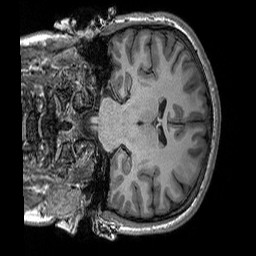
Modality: T1w
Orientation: coronal
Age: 21
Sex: female
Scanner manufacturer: siemens
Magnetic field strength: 3 T
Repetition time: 2.3 s
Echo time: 0.00306 s